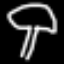
Label: mushroom